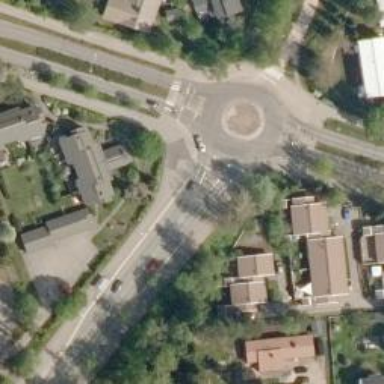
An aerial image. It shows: Tertiary road with asphalt surface leading to roundabout. There is separate sidewalk along the road.